Question: A large value in a column has caused my SQL to throw error msg:
I have isolated this to a particular row. Here is a simplified script that "works":
'''
SELECT
MtgeLoanAmount
, CAST(convert(numeric(15,2),'<PHONE>.00') as int) as TrialValue
FROM dbo.Processed_VA_From_Excel
where FipsStateCode='06'
and FipsCountyCode='013'
and GuarantyAmount = '304575'
'''
which returns results as pasted here:

So when I try to "generalize" my test by adding a 3rd column as follows it fails to convert:
'''
SELECT
MtgeLoanAmount
, CAST(convert(numeric(15,2),'<PHONE>.00') as int) as TrialValue
, CAST(convert(numeric(15,2),MtgeLoanAmount) as int)
FROM dbo.Processed_VA_From_Excel
where
FipsStateCode='06'
and FipsCountyCode='013'
and GuarantyAmount = '304575'
'''
returns this:
'''
Msg 8114, Level 16, State 5, Line 1
Error converting data type varchar to numeric.
'''
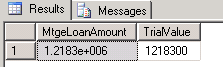
Answer: This may work for you:
'''
SELECT
MtgeLoanAmount,
CONVERT(INT, ROUND(MtgeLoanAmount, 0)) AS MtgeLoanAmountNoCents
FROM
dbo.Processed_VA_From_Excel
WHERE
FipsStateCode = '06' AND
FipsCountyCode = '013' AND
GuarantyAmount = '304575'
'''